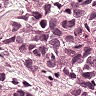
Metastatic tissue present: yes